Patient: sex M, age 52
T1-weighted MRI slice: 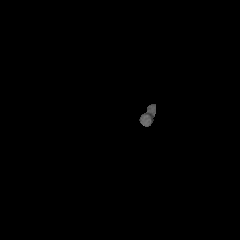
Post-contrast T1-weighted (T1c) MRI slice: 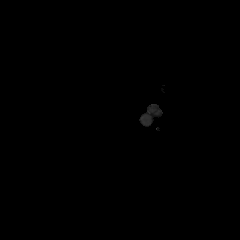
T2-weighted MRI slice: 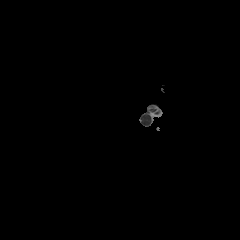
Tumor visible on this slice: no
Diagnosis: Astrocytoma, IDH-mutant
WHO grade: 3